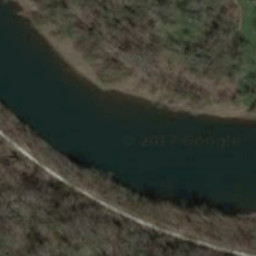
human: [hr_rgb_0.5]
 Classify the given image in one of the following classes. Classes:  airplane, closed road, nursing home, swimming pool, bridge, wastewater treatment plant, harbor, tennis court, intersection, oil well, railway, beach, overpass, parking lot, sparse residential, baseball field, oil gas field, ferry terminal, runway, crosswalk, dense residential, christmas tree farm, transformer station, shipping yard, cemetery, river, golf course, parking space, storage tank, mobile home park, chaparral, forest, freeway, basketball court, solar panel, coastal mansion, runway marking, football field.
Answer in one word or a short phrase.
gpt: river